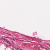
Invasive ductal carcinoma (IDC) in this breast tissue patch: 0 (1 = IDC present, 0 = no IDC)